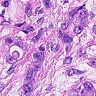
Metastatic tissue present: yes